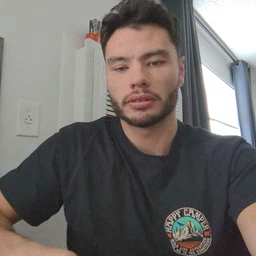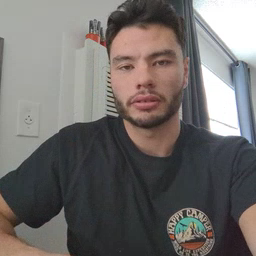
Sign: hesheit